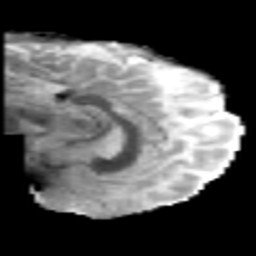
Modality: MD
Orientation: sagittal
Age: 23
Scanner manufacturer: philips
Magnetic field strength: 3 T
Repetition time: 8.596 s
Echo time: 0.1268 s